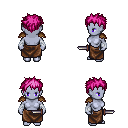
a pixel art fantasy rpg character, female body template, dark elf, purple skin, leather shoulder armor, robe skirt, pink bedhead hairstyle, white cloth bandages, dagger, four views (front, back, left, right), 2x2 character sprite sheet, small pixel art, hard edges, no anti-aliasing